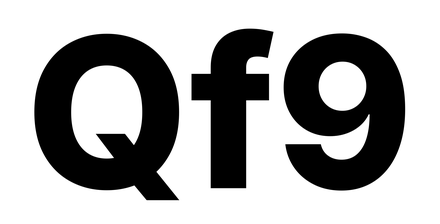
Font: Inter_ExtraBold